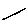
Label: line